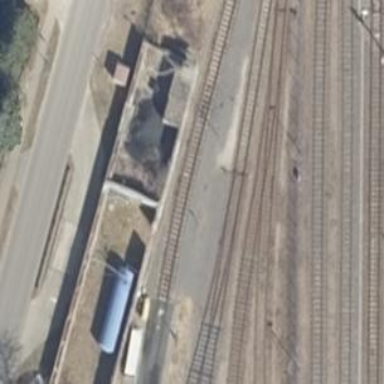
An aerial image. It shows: Railway switch.